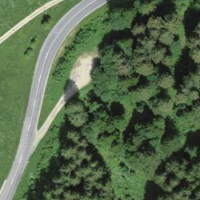
EUNIS habitat code: 44
Species observed at this site:
Astrantia major